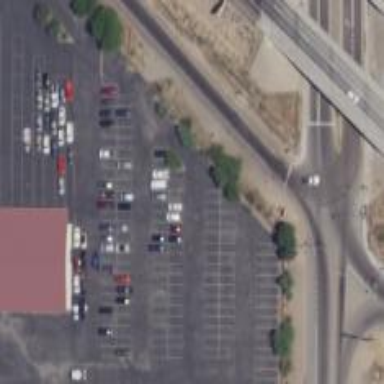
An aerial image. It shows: Parking area.